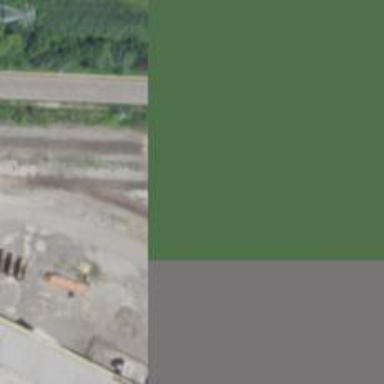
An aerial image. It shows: Railway spur service.